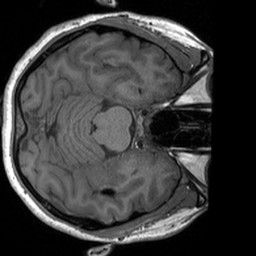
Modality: T1w
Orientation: axial
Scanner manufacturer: siemens
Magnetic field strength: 3 T
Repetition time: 1.54 s
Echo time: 0.00234 s